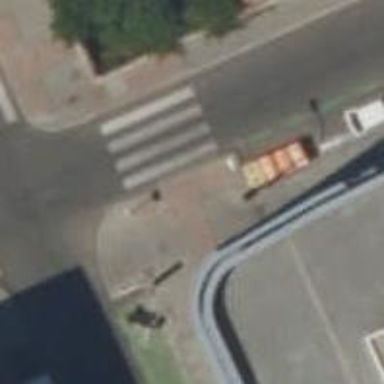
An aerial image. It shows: Uncontrolled zebra crossing on the road.